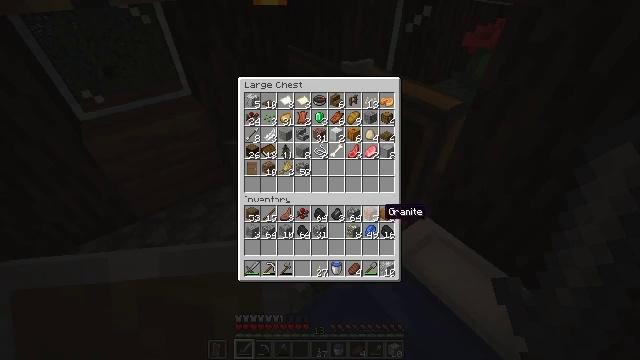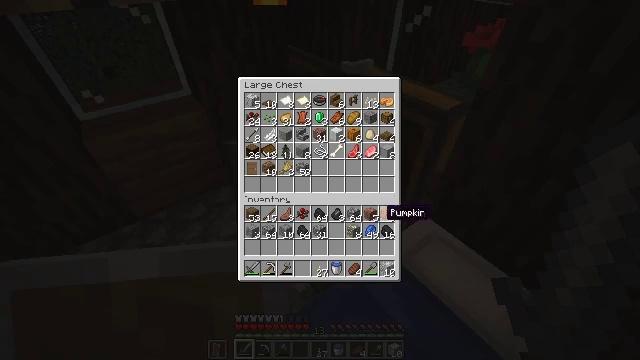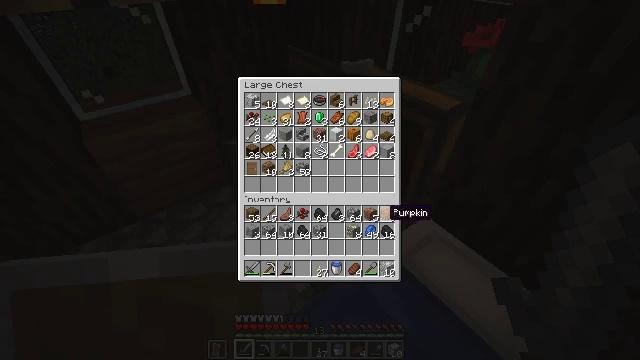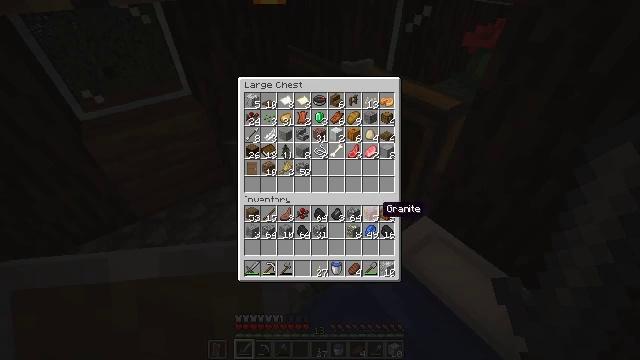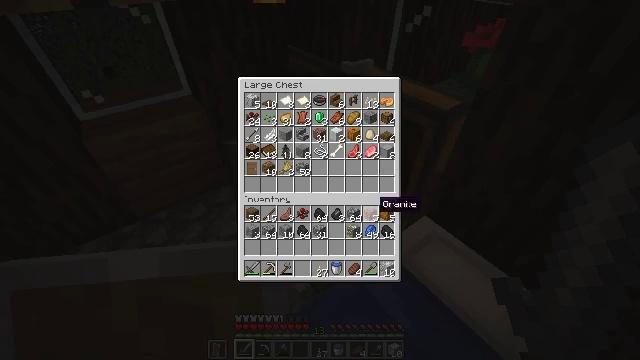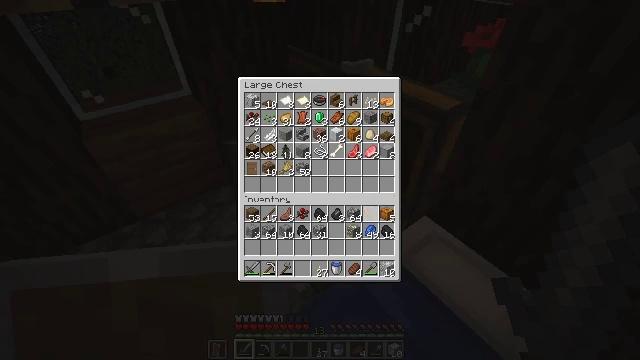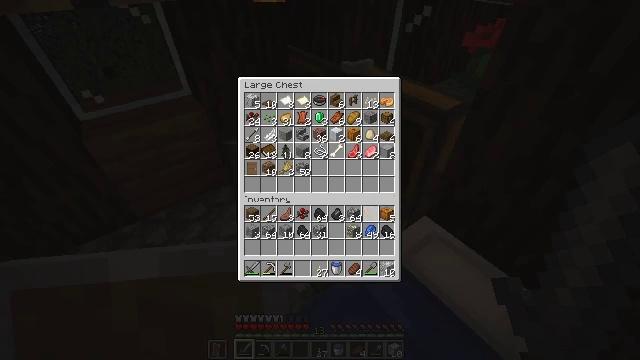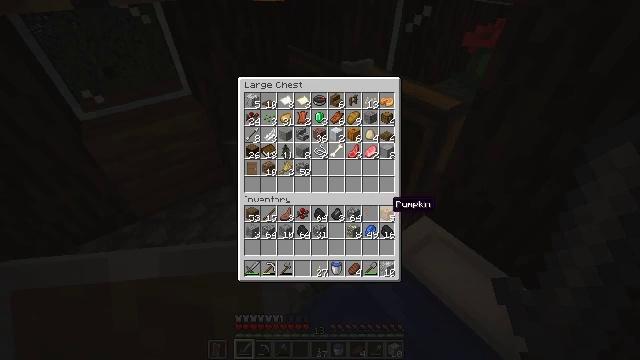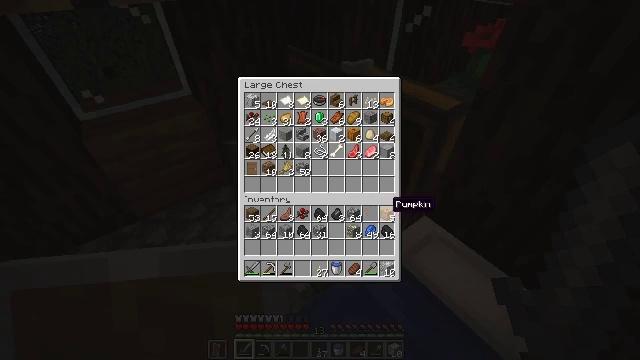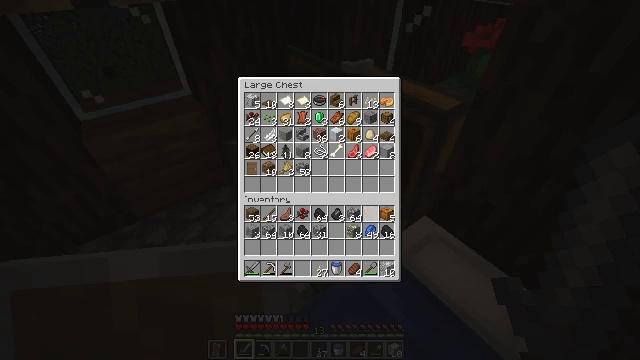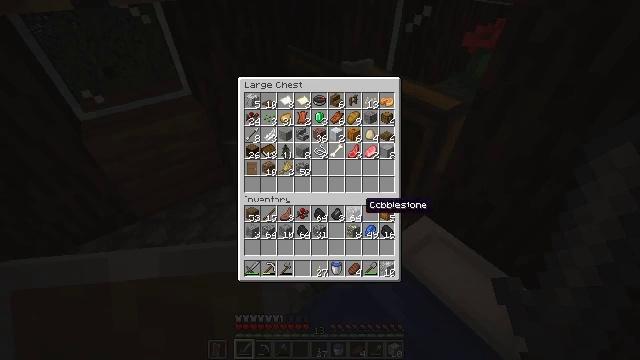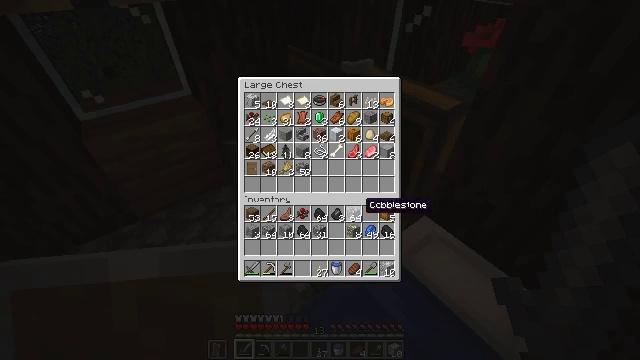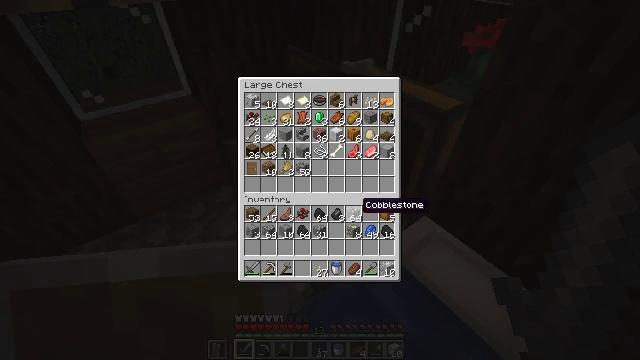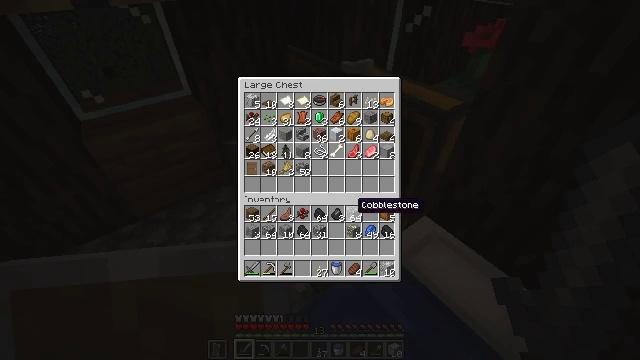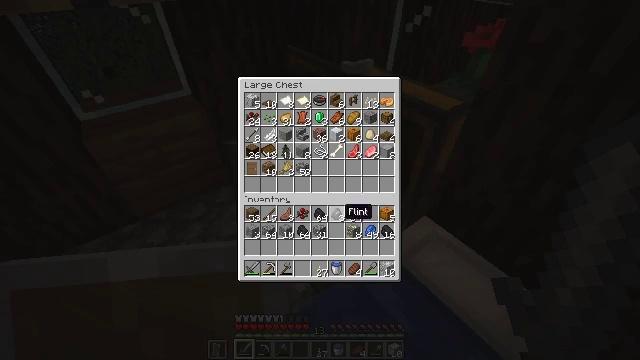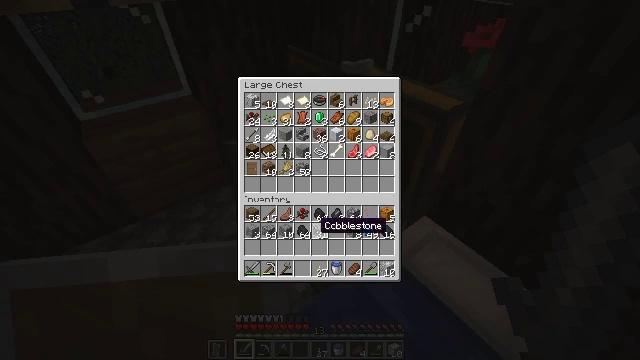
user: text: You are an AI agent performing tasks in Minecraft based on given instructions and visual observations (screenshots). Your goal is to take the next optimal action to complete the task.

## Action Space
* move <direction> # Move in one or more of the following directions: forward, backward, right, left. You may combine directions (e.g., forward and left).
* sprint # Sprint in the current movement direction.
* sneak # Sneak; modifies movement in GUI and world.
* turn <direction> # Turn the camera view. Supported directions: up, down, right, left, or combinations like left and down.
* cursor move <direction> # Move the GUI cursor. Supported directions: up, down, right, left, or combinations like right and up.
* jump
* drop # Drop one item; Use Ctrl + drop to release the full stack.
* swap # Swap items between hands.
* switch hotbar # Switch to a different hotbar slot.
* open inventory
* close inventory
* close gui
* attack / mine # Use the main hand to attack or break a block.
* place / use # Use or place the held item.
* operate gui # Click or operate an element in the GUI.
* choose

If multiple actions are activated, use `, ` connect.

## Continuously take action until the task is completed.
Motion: motion action
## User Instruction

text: Make a cobblestone wall using cobblestone.
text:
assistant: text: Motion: sneak
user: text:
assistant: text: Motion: sneak
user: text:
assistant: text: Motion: sneak, cursor move left
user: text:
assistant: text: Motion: sneak
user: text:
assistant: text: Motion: sneak, operate gui
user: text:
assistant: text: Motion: sneak, operate gui
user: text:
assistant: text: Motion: sneak, cursor move right
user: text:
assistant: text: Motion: sneak
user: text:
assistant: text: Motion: sneak, cursor move left
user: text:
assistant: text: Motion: sneak, cursor move left
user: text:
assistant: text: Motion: sneak
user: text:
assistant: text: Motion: sneak
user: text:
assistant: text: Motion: sneak
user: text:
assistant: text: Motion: sneak, cursor move left and down
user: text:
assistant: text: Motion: sneak, cursor move left and down
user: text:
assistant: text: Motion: sneak
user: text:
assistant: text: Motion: sneak, cursor move left
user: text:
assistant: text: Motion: sneak, cursor move left
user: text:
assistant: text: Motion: sneak, cursor move left
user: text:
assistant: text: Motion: sneak
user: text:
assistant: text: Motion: sneak
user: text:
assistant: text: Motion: sneak
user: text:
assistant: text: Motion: sneak
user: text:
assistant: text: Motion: sneak
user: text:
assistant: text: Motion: sneak
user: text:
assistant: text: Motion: sneak
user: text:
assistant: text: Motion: sneak, operate gui
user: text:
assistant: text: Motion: sneak, operate gui
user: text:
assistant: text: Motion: sneak, cursor move right
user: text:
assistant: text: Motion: sneak, cursor move right